Question: I have a Silverlight page that I would like to have below appearance in portrait and landscape mode. Essentially, there are three images arranged in a grid. The big image spans two columns. When the phone rotates, the images rotate, but the overall layout does not. The small images remain close to the back/windows/search button and the large image remains towards the top of the phone.

I have tried a number of methods to achieve this effect, but they have all proved unsatisfactory in one way or another. I'm hoping that someone can point out something that I'm missing or, at the very least, prevent someone else from having to waste 4 or 5 days coming to the same conclusion that I did.
- The first thing I tried was applying a RotateTransform to the LayoutRoot element and rotating it -90 degrees whenever the phone rotation changed to landscape. I had to hard code the height and width of the layout root to 800 and 400 instead of "Auto" or it gets drawn squished. This solution almost worked, but the RotateTransform gets applied after the page is drawn. Because it is drawn as an 400x800 image on an 800x400 screen, the top 200 and bottom 200 pixels aren't drawn. This becomes obvious after it's rotated and the (now)left and right portions are missing. - The next thing I considered (but did not try) was to set the page SupportedOrientations to "PortraitOnly" and then use the accelerometer to generate my own "OnOrientationChanged" event and then selectively rotate the images by 90 degrees when the phone is tilted to landscape. I determined this is a bad idea because I would probably get this wrong in some subtle way resulting in confusion when rotation didn't work quite the same way in my app as in every other app. - The last thing I tried was similar to the advice offered here: <URL>. This solution seems a bit brittle to me because it forces me to change the relative sizes of my grid rows and columns in the OnOrientationChanged event handler as well as in the xaml code. In the portrait mode, the first row is set to 5* and the 2nd row is set to 2*. Then when I switch to landscape, the rows need to be each set to 1* and the columns need to be set to 5* and 2* respectively. Alternatively, I could hard-code the size of the small images and set the rows and columns to Auto, but then I'm still stuck hard coding something.
Am I missing anything, or is this the way to do it?
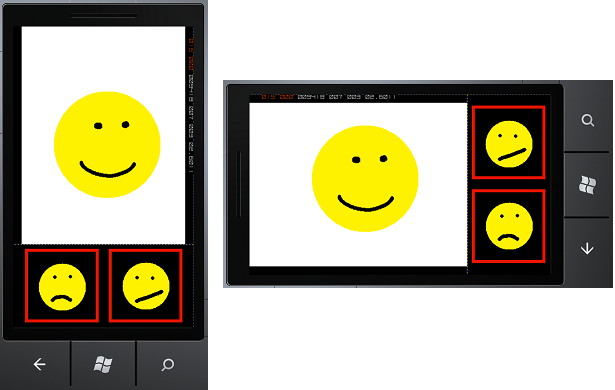
Answer: You don't really have to hard code anything. What you need is clever designing. To develop good applications with multiple orientation support you should come up with a clever grid layout which lets you reposition objects the way you want without creating a mess.
For your situation consider the layout:
'''
<Grid x:Name="LayoutRoot" Background="Transparent">
<Grid.ColumnDefinitions>
<ColumnDefinition Width="3.5*" />
<ColumnDefinition Width="1.5*" />
<ColumnDefinition Width="2*" />
</Grid.ColumnDefinitions>
<Grid.RowDefinitions>
<RowDefinition Height="2.5*"/>
<RowDefinition Height="1.5*" />
<RowDefinition Height="1.5*" />
<RowDefinition Height="2*"/>
</Grid.RowDefinitions>
<!--TitlePanel contains the name of the application and page title-->
<StackPanel x:Name="TitlePanel" Margin="12,17,0,28" Grid.ColumnSpan="3" Grid.RowSpan="3"></StackPanel>
<Image Name="bigSmiley" Margin="8" Grid.RowSpan="3" Grid.ColumnSpan="3" Source="big.jpg"
Stretch="Fill"/>
<Image Name="smallSmiley1" Grid.Row="3" Source="smiley.jpg" Stretch="Fill" Margin="8"/>
<Image Name="smallSmiley2" Grid.Row="3" Grid.Column="1"
Source="smiley.jpg" Stretch="Fill" Margin="8"
Grid.ColumnSpan="2" />
<!--ContentPanel - place additional content here-->
</Grid>
'''

And your orientation changed method should be like:
'''
private void PhoneApplicationPage_OrientationChanged(object sender, OrientationChangedEventArgs e)
{
if ((e.Orientation & PageOrientation.Portrait) == PageOrientation.Portrait)
{
Grid.SetRow(bigSmiley, 0);
Grid.SetColumn(bigSmiley, 0);
Grid.SetColumnSpan(bigSmiley, 3);
Grid.SetRowSpan(bigSmiley, 3);
Grid.SetRow(smallSmiley1, 3);
Grid.SetColumn(smallSmiley1, 0);
Grid.SetColumnSpan(smallSmiley1, 1);
Grid.SetRowSpan(smallSmiley1, 1);
Grid.SetRow(smallSmiley2, 3);
Grid.SetColumn(smallSmiley2, 1);
Grid.SetColumnSpan(smallSmiley2, 2);
Grid.SetRowSpan(smallSmiley2, 1);
}
else
{
Grid.SetRow(bigSmiley, 0);
Grid.SetColumn(bigSmiley, 0);
Grid.SetColumnSpan(bigSmiley, 2);
Grid.SetRowSpan(bigSmiley, 4);
Grid.SetRow(smallSmiley1, 0);
Grid.SetColumn(smallSmiley1, 2);
Grid.SetColumnSpan(smallSmiley1, 1);
Grid.SetRowSpan(smallSmiley1, 2);
Grid.SetRow(smallSmiley2, 2);
Grid.SetColumn(smallSmiley2, 2);
Grid.SetColumnSpan(smallSmiley2, 1);
Grid.SetRowSpan(smallSmiley2, 2);
}
}
'''
Result:

I hope that solves your issue. Remember, there's always a better design which makes your problems go away! :)